Aerial crown-view tile of a tropical tree (Barro Colorado Island, Panama), acquired 20250616:
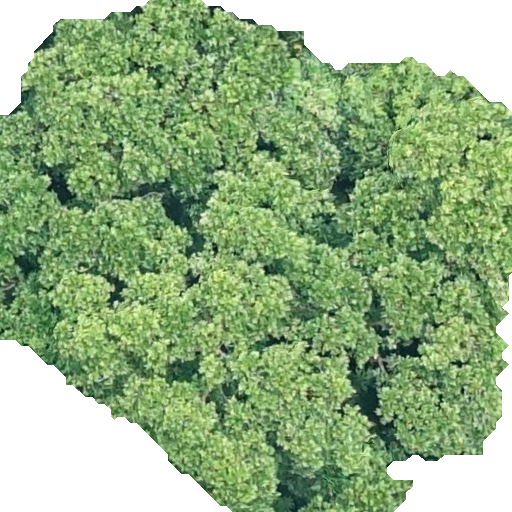
Species: Anacardium excelsum
GBIF accepted scientific name: Anacardium excelsum
Crown area: 317.89 m²